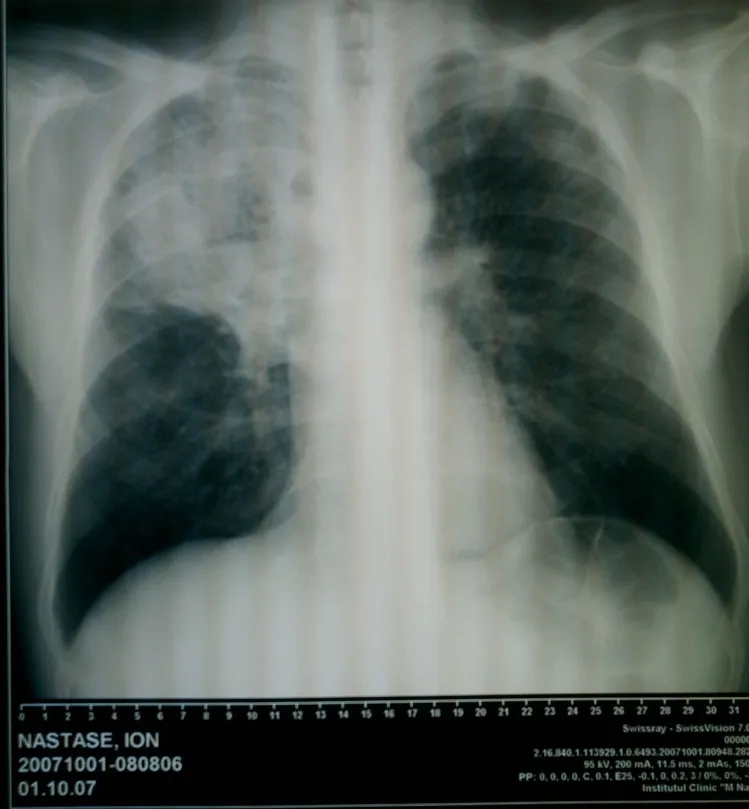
Preoperative X-ray exam - lung opacity at upper right lobe.
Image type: radiology (x_ray)